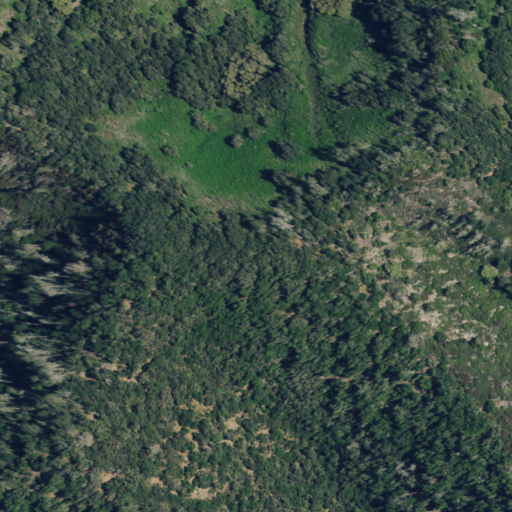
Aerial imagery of mountain in California named Coon Peak containing mixed forest, evergreen forest, and shrub